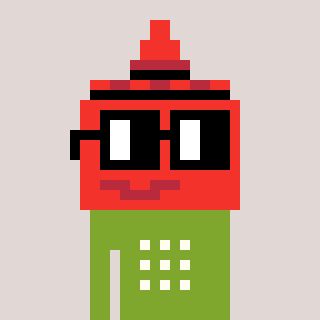
a pixel art character with square black glasses, a ketchup-shaped head and a slimegreen-colored body on a warm background